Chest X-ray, PA view. Patient: 33 years old, sex M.
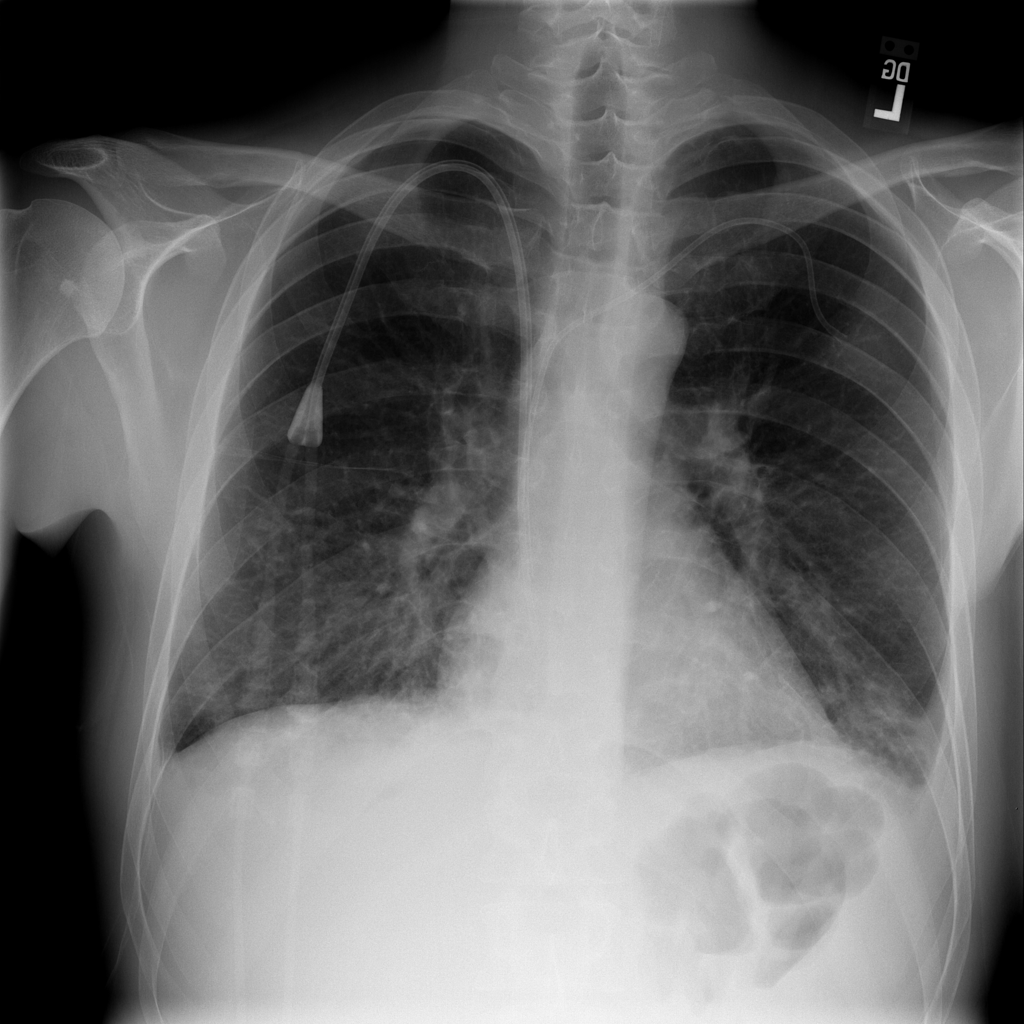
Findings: Effusion